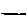
Label: line